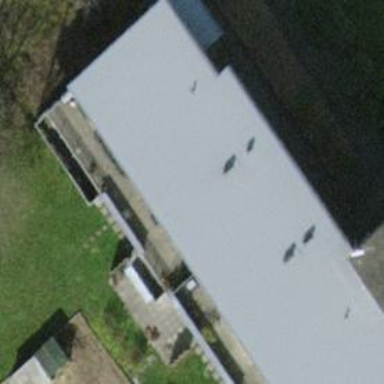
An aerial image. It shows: Nursing home.